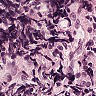
Metastatic tissue present: no